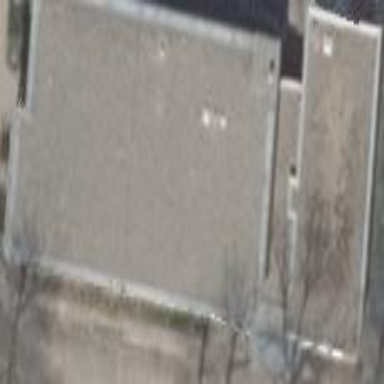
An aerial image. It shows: School building.